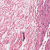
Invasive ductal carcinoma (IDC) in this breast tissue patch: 0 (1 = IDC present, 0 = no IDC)